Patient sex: M
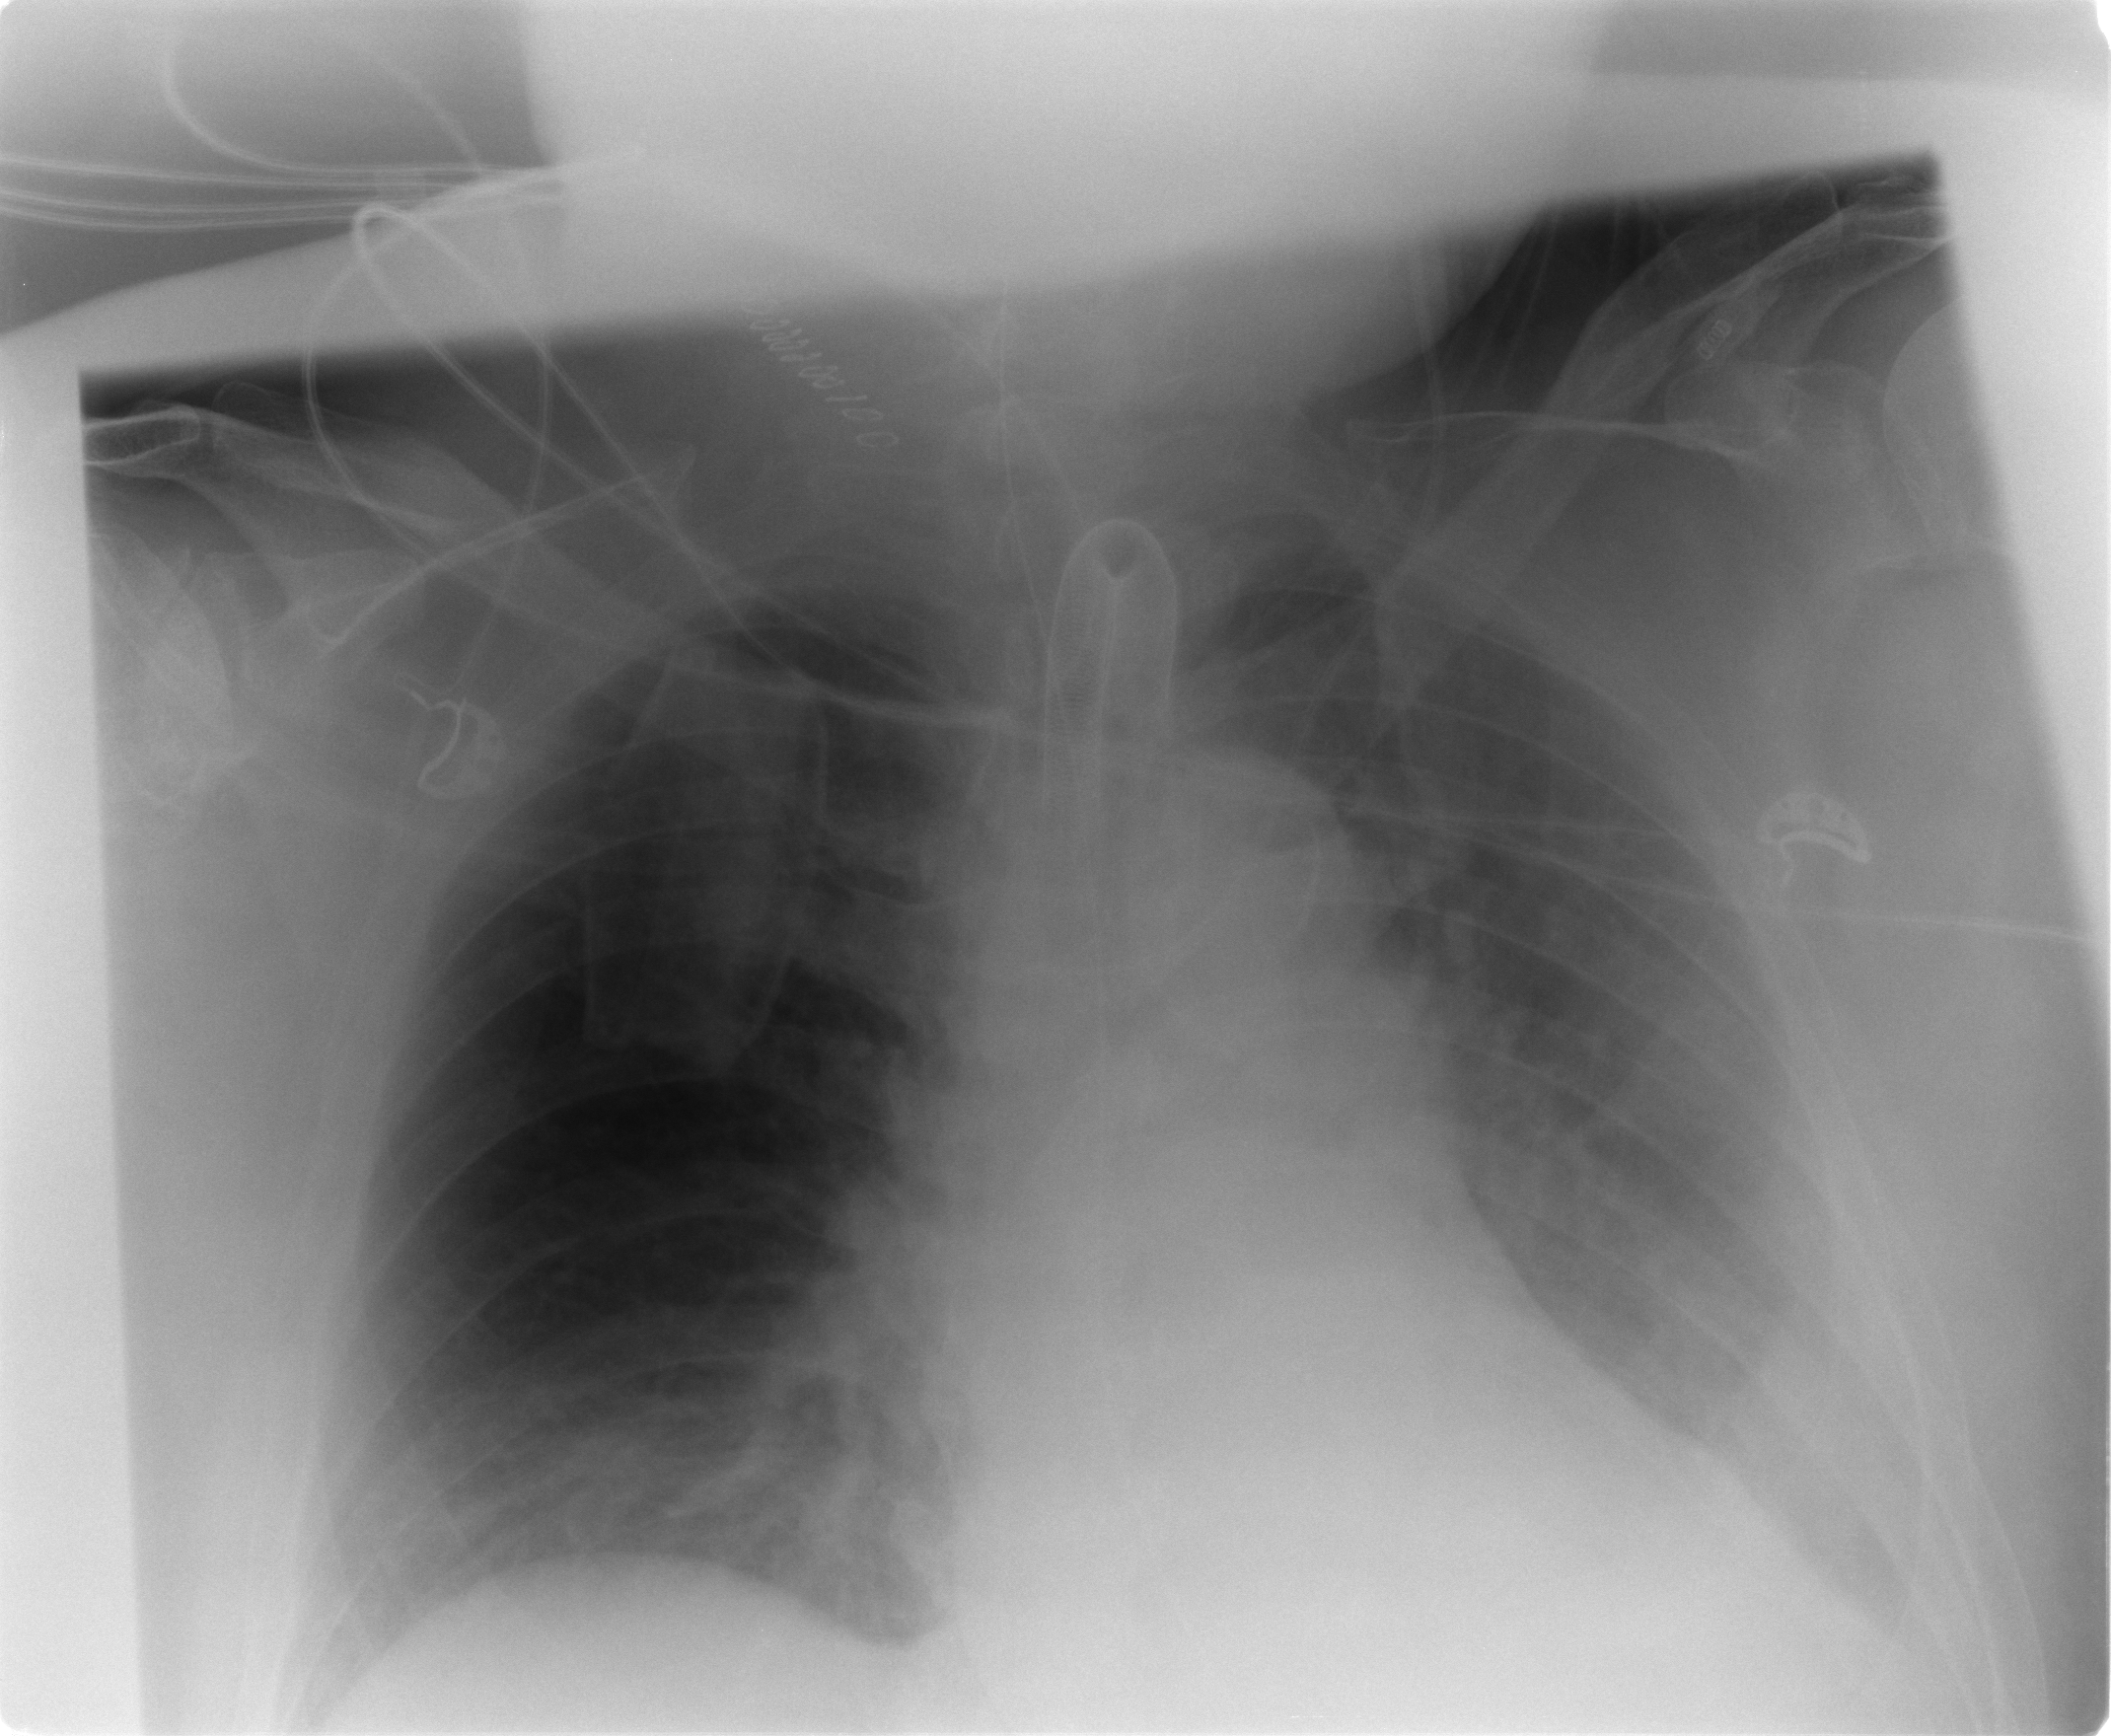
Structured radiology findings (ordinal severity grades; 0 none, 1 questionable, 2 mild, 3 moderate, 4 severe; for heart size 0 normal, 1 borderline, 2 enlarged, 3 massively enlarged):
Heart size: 0
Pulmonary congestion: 0
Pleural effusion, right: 1
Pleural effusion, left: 3
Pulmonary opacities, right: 0
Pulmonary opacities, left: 0
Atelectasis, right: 0
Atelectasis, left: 0